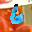
Label: 6